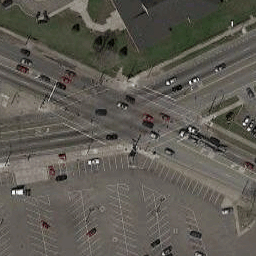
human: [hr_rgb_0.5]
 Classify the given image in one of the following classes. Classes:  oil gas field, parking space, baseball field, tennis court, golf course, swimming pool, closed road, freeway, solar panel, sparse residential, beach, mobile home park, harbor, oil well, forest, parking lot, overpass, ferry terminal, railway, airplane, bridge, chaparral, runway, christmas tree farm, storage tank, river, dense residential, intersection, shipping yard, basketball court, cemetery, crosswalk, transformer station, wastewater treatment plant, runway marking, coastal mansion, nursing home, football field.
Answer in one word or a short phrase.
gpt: intersection